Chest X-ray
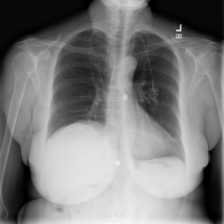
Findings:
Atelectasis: positive
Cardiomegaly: negative
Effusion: negative
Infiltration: negative
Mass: negative
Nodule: negative
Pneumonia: negative
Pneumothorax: negative
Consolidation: negative
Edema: negative
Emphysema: negative
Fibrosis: negative
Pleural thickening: negative
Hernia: negative